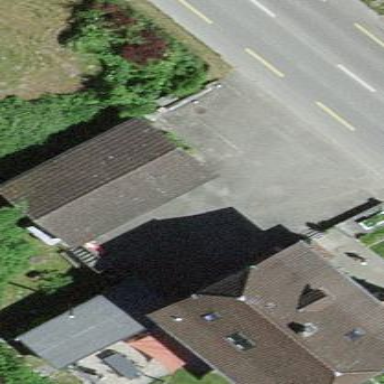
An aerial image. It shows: Garage.